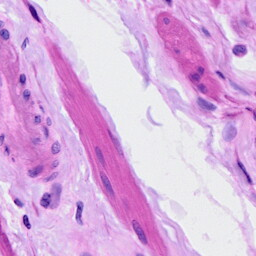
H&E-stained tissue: Ovarian